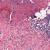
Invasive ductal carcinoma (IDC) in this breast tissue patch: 1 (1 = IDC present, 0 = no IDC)